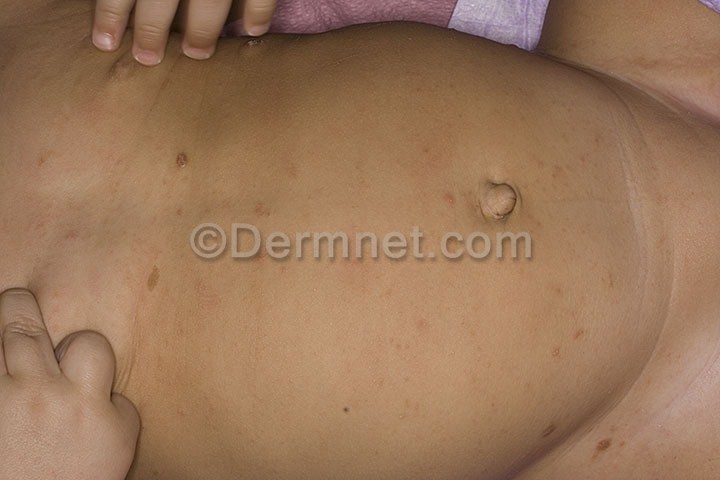
Disease: Scabies Lyme Disease and other Infestations and Bites